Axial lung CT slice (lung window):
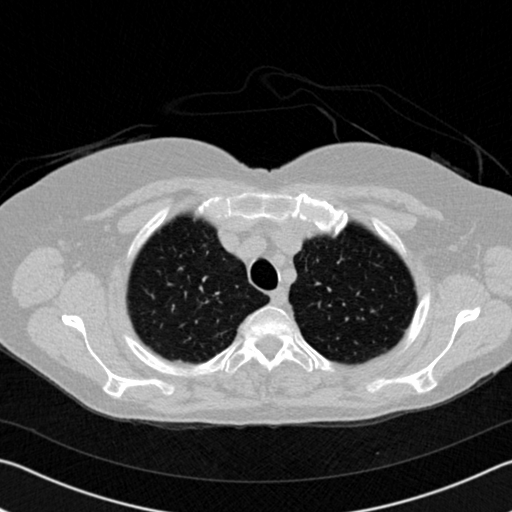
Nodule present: no